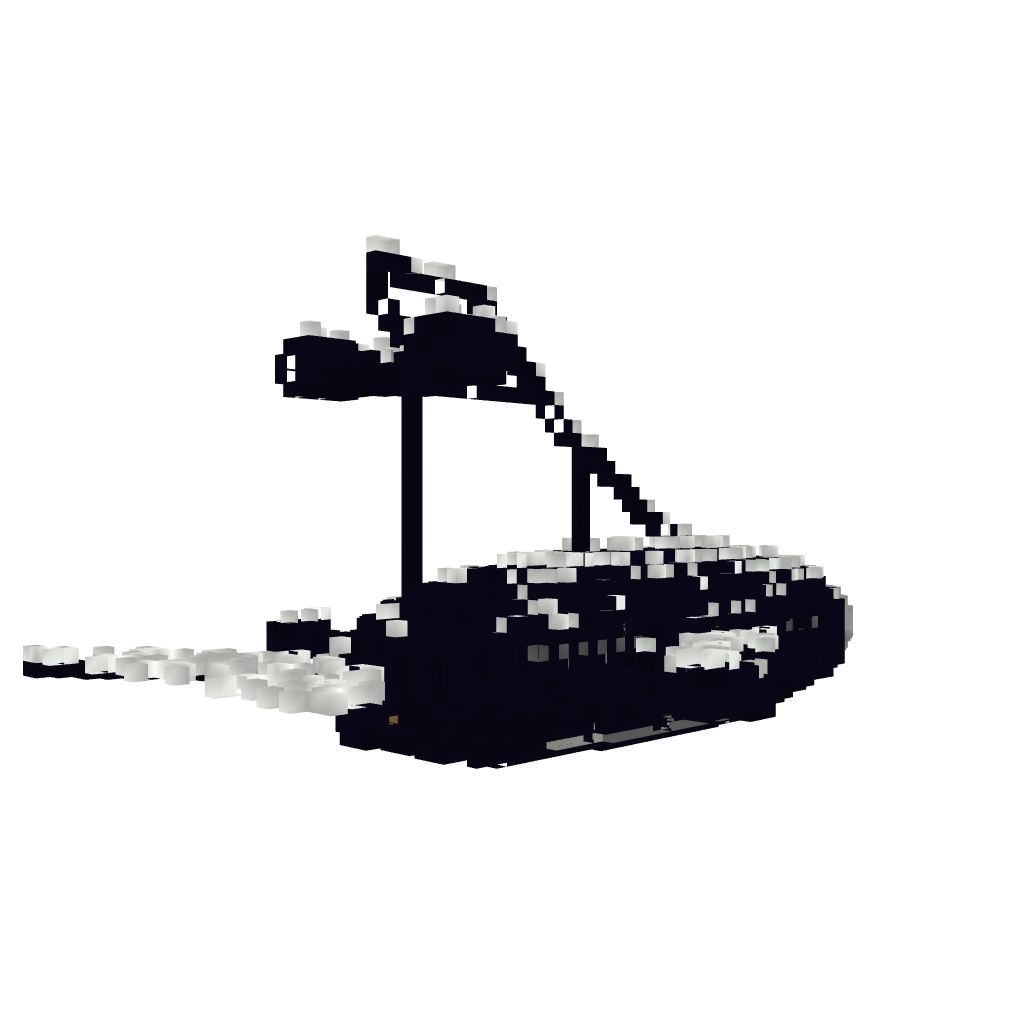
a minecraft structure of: The shark functioning war airship